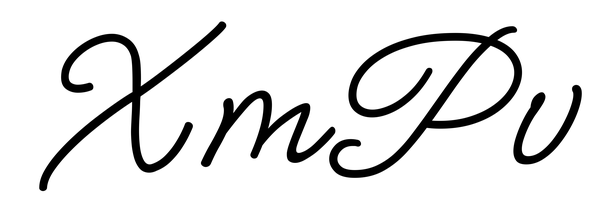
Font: MeowScript-Regular